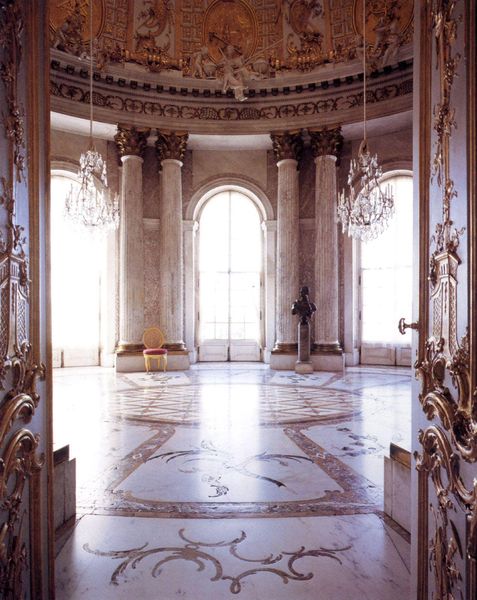
Titel: Schloss Sanssouci
Künstler: Georg Wenzeslaus von Knobelsdorff
Standort: Potsdam, Sanssouci (EU - D - BB)
Schlagwörter: fenster, marmor, stuhl, säulen, tür, schloss, barock, stein, boden, gold, skulptur, statue, saal, kuppel, büste, kronleuchter, leuchter, halle, foto, eingang, palast, photo, prunksaal